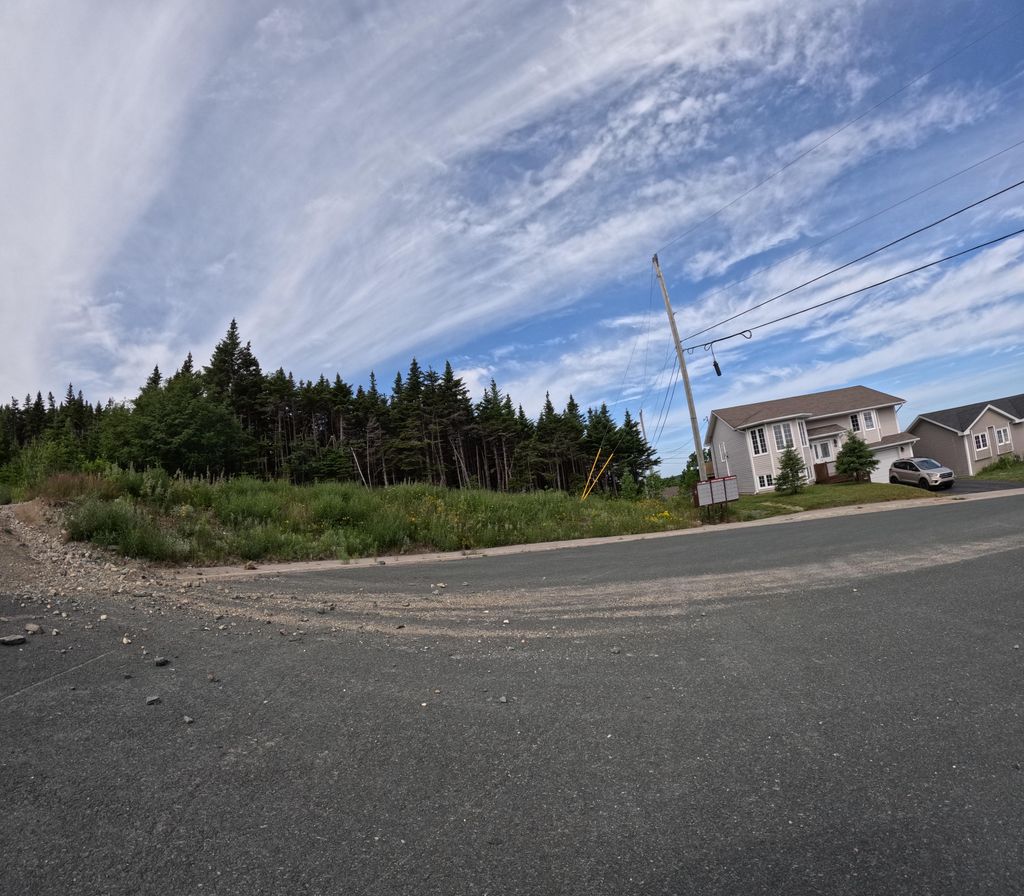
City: st_johns